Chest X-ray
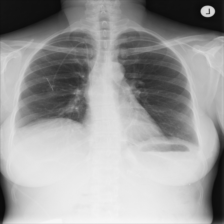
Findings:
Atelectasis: negative
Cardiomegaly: negative
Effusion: negative
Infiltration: negative
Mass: negative
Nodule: negative
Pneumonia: negative
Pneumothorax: negative
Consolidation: negative
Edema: negative
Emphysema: negative
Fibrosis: negative
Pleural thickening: negative
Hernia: negative